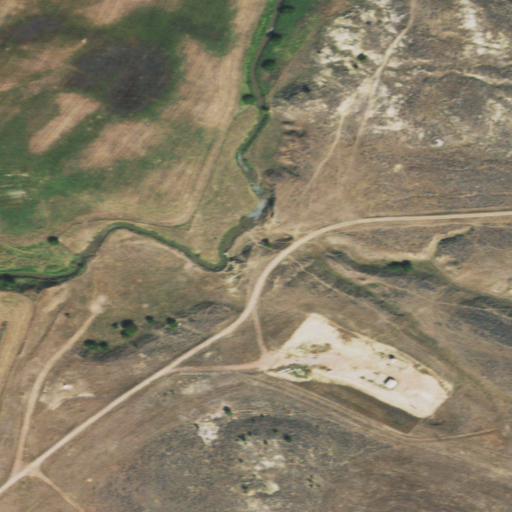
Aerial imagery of valley in Wyoming named Joe Draw containing shrub, grassland, pasture, herbaceous wetlands, woody wetlands, and low intensity development